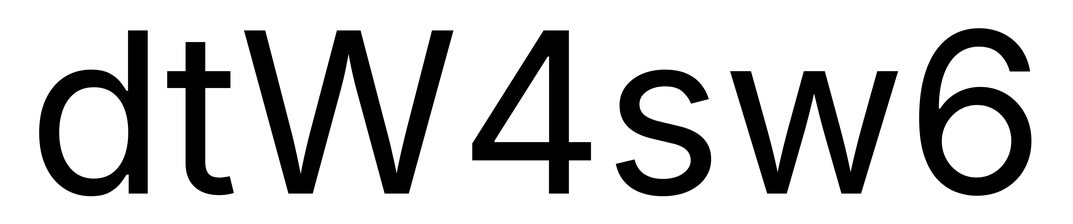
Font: Inter_Regular